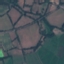
Land use / land cover class: Pasture